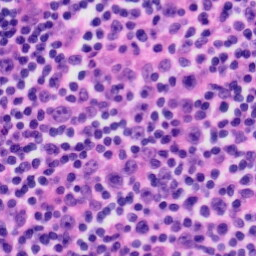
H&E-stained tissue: Tonsil